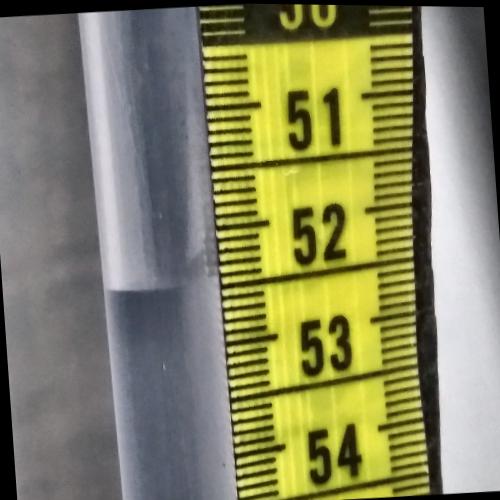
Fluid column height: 52.5 cm